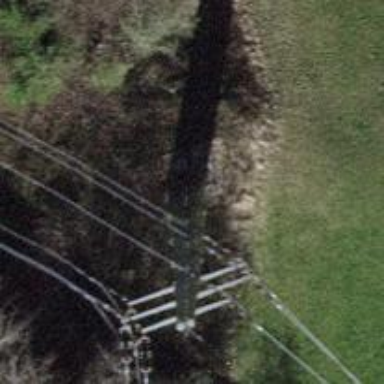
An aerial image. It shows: Concrete power pole.